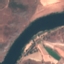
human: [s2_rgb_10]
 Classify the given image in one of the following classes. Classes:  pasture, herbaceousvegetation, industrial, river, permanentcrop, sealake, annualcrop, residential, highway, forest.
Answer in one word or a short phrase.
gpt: River